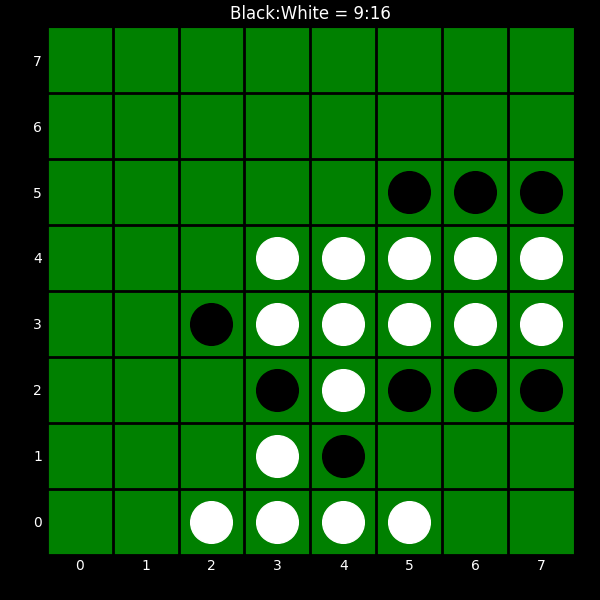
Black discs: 9
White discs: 16